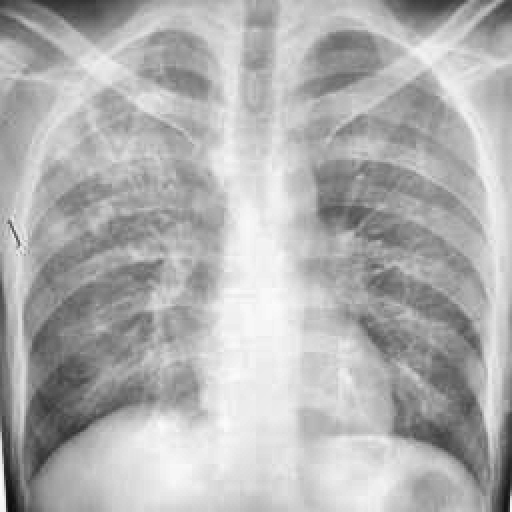
Finding: TUBERCULOSIS